Interaction volume radius: 10 \u00c5
Interaction volume height: 30 \u00c5
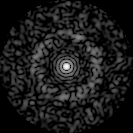
Disorder parameter: 0.8316